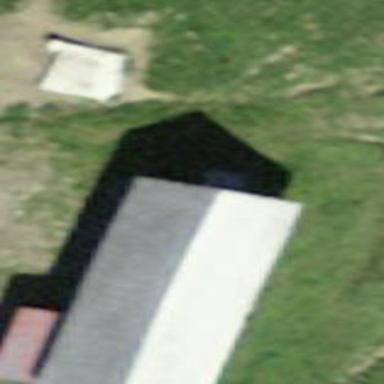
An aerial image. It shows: Farm auxiliary building.